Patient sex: F
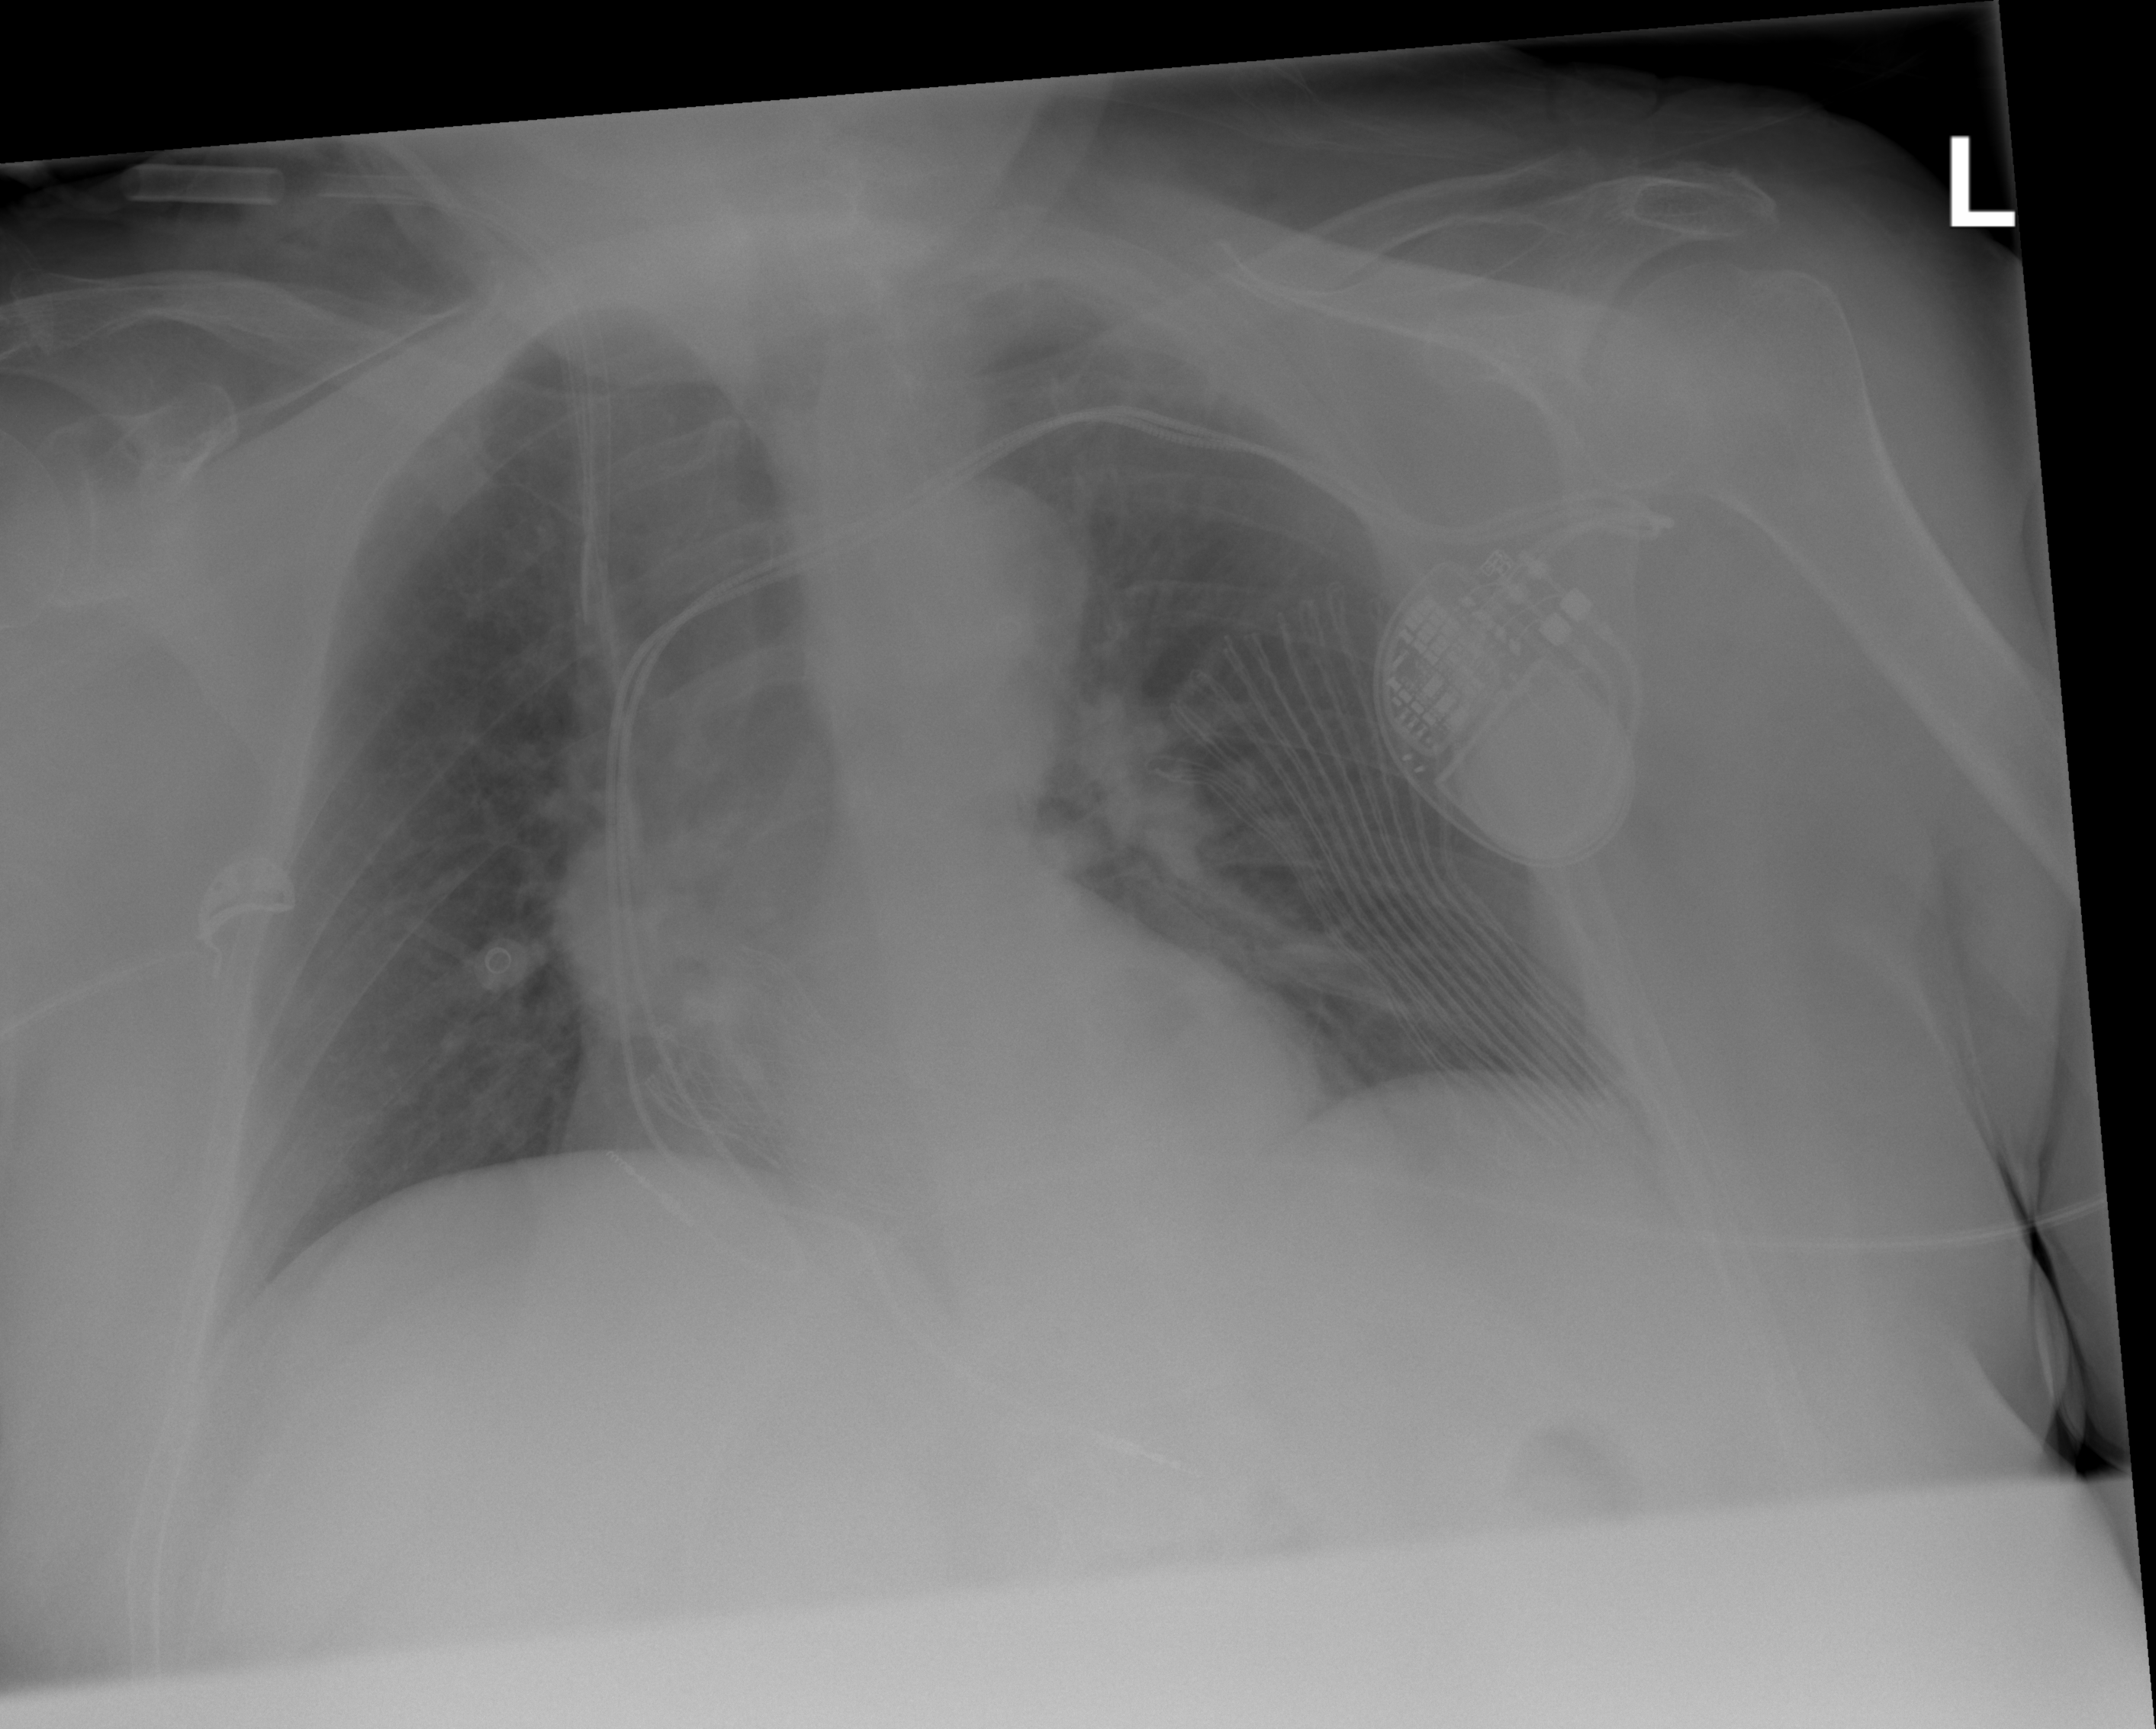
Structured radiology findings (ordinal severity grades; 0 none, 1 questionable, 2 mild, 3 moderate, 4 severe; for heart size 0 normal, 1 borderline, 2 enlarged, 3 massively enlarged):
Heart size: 1
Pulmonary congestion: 0
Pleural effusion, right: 0
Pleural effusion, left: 0
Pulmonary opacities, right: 0
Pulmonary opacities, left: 0
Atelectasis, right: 0
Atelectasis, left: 2